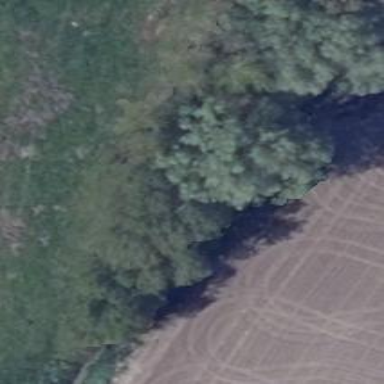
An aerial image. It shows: Row of trees in natural setting.